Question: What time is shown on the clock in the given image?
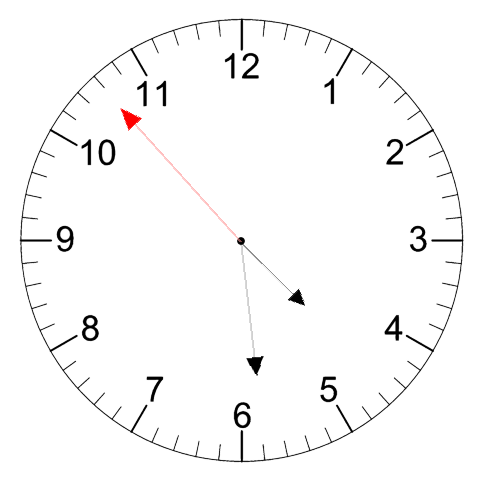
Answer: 04:28:53